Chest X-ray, AP view. Patient: 68 years old, sex M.
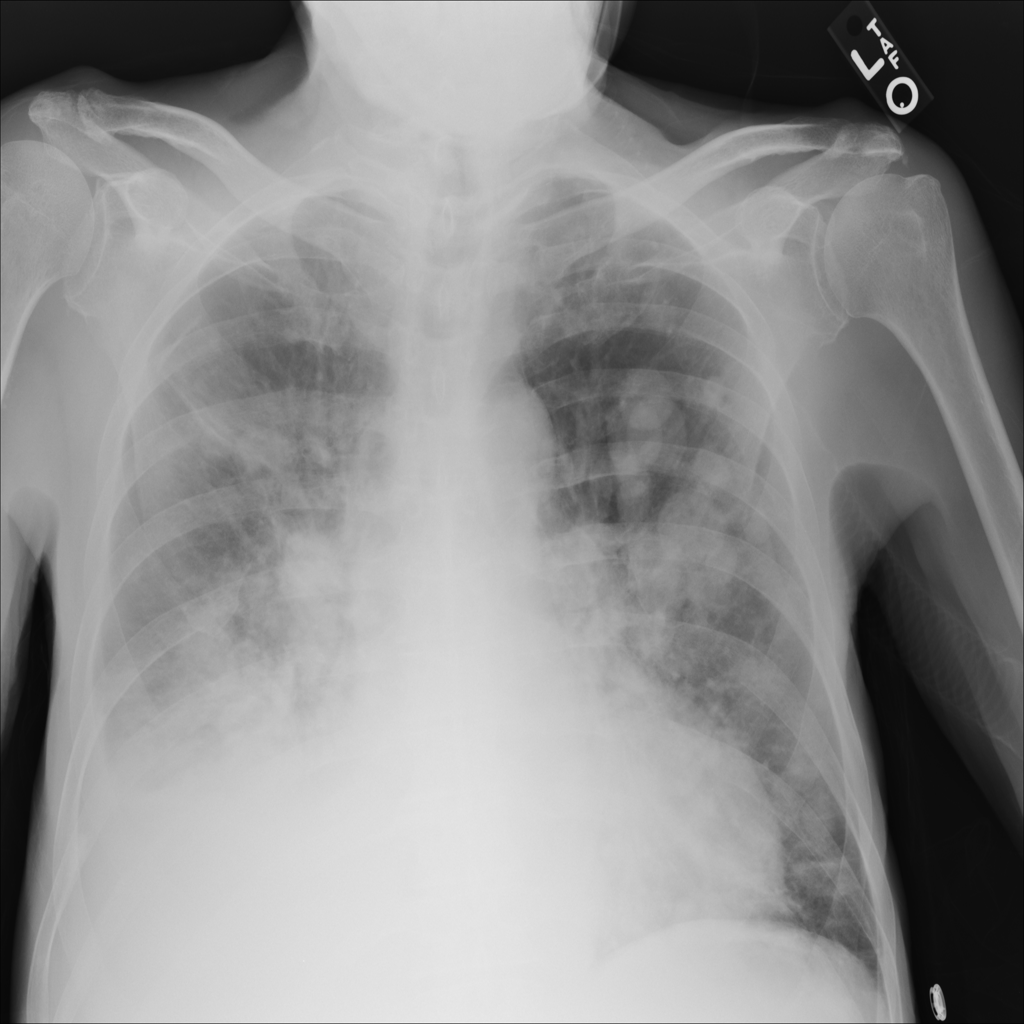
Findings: Effusion, Infiltration, Mass